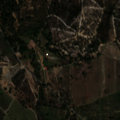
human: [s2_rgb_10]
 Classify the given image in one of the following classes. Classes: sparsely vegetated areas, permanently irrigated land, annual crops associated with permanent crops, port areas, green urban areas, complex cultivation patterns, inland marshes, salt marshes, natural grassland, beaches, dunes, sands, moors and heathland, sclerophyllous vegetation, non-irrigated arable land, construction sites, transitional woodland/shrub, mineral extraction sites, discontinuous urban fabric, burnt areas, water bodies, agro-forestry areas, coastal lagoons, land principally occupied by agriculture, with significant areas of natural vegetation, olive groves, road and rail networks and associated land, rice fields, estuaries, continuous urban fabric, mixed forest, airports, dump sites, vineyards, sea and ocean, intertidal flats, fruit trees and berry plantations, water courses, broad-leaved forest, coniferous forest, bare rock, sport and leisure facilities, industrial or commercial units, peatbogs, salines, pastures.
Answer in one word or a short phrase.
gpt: non-irrigated arable land, agro-forestry areas, broad-leaved forest, transitional woodland/shrub